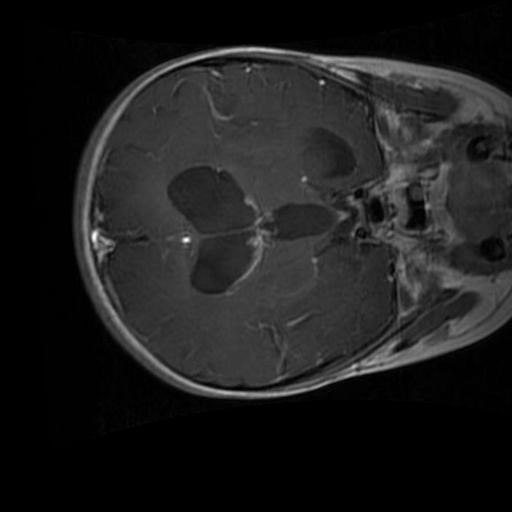
Label: brain_glioma